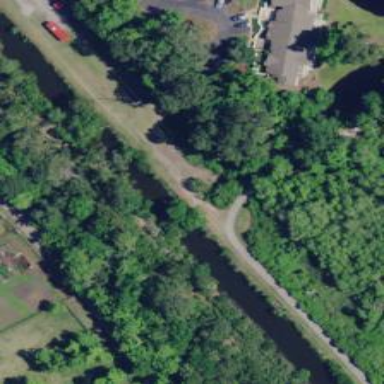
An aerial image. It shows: Canal.